Question: This is a followup to my previous question: <URL>
That works perfectly and I can share images to anywhere, except to Facebook comments. When I click the camera on the content box the app can be selected, I can select the image, Set result and Finish are called, and the app closes and it sends data to Facebook, and then however I then get the error : The image could not be uploaded, try again?
I can't find any fundamental differences between posting to a status or a comment, so I'm guessing it's subtle. Any thoughts on how I can change my intent to post properly?
Adding for completeness:
'''
Bitmap b = null;
string url;
if (!string.IsNullOrEmpty(this.saleItems[i].ImageUrl))
{
url = this.saleItems[i].ImageUrl;
}
else
{
url = await FileHelper.GetLocalFilePathAsync(this.saleItems[i].Id);
}
//download
using (var webClient = new WebClient())
{
var imageBytes = webClient.DownloadData(url);
if (imageBytes != null && imageBytes.Length > 0)
{
b = BitmapFactory.DecodeByteArray(imageBytes, 0, imageBytes.Length);
}
}
//set local path
var tempFilename = "test.png";
var sdCardPath = Android.OS.Environment.ExternalStorageDirectory.AbsolutePath;
var filePath = System.IO.Path.Combine(sdCardPath, tempFilename);
using (var os = new FileStream(filePath, FileMode.Create))
{
b.Compress(Bitmap.CompressFormat.Png, 100, os);
}
b.Dispose();
var imageUri = Android.Net.Uri.Parse($"file://{sdCardPath}/{tempFilename}");
var sharingIntent = new Intent();
sharingIntent.SetAction(Intent.ActionSend);
sharingIntent.SetType("image/*");
sharingIntent.PutExtra(Intent.ExtraText, "some txt content");
sharingIntent.PutExtra(Intent.ExtraStream, imageUri);
sharingIntent.AddFlags(ActivityFlags.GrantReadUriPermission);
//await SaleItemDataService.Instance.BuySaleItemAsync(this.saleItem);
SetResult(Result.Ok, sharingIntent);
Finish();
'''
<URL>
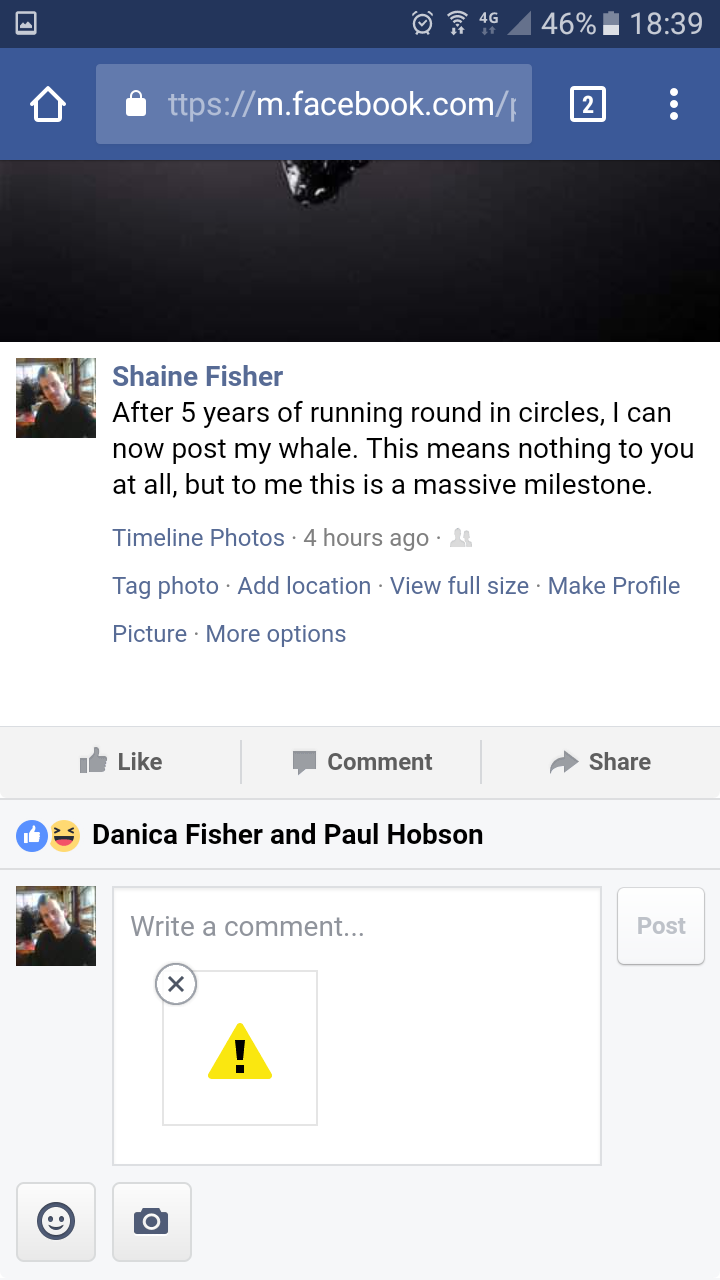
Answer: Use below:
'''
Intent sharingIntent = new Intent();
string imageUri = "file://" + requestedUri;
sharingIntent.SetData(Android.Net.Uri.Parse(imageUri));
'''